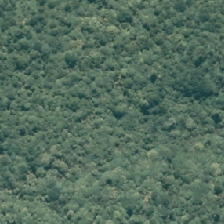
Land cover: indigenous_forest